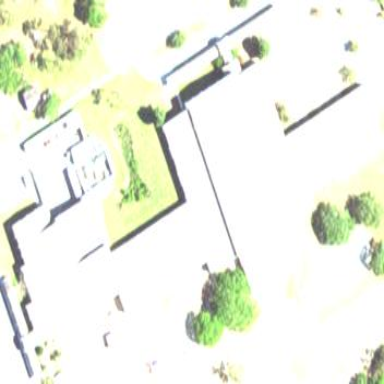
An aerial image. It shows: School building.